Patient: sex M, age 48
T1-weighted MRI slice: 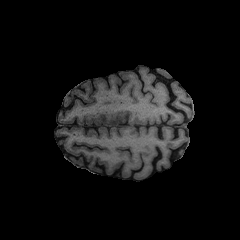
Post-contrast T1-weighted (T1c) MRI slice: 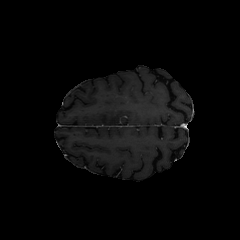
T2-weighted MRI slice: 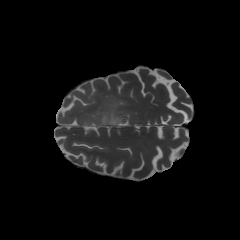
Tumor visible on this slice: yes
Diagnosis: Astrocytoma, IDH-mutant
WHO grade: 3